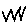
Label: zigzag